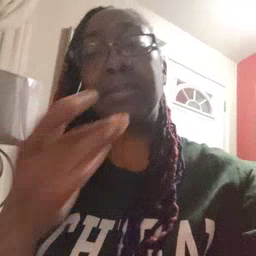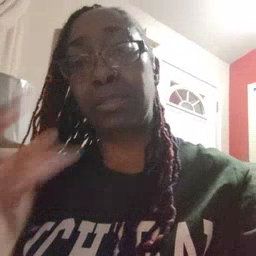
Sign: taste